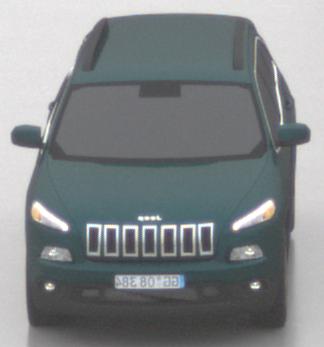
Make: Jeep
Model: Cherokee 3.2 V6 Pentastar
Detailed model: Cherokee (KL)
Model produced from: 2014/07
Model produced until: 2015/07
Doors: 5
Color: blue
Road condition: wet road
Daytime: morning or afternoon
Contrast: low contrast